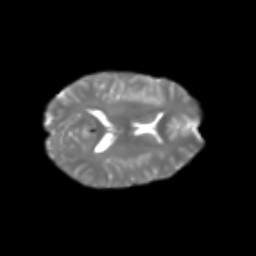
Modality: T2w
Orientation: axial
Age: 31
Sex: female
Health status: healthy